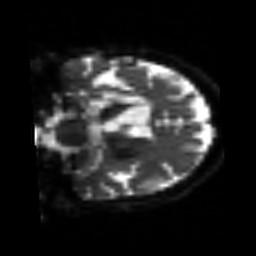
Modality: sbref
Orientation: coronal
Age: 75
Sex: female
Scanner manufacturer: siemens
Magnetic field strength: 3 T
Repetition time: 3.2 s
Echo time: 0.081 s